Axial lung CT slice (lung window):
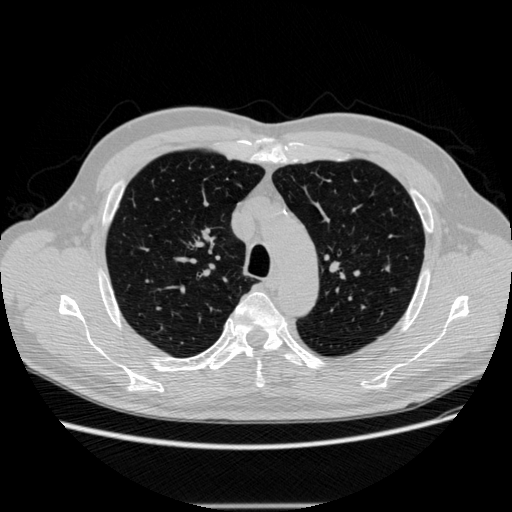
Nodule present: no